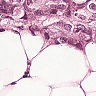
Metastatic tissue present: yes